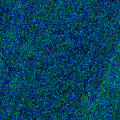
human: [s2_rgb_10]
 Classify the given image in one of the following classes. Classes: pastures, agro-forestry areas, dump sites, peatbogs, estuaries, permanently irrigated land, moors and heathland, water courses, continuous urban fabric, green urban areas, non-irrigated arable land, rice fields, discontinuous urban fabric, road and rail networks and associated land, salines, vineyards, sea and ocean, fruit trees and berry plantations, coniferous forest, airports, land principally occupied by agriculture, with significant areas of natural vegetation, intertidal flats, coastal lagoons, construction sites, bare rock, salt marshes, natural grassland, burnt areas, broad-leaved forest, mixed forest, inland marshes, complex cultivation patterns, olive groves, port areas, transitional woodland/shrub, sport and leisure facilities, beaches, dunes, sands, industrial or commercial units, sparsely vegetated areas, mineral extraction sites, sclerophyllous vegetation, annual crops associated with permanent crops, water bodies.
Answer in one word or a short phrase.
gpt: sea and ocean